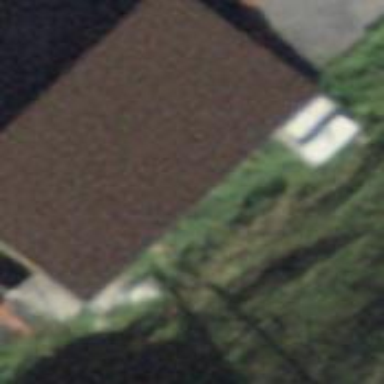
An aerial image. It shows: Shed building.